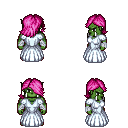
a pixel art fantasy rpg character, male body template, orc, green skin, underdress, gold greaves, pink swoop hairstyle, white cloth bandages, black shoes, four views (front, back, left, right), 2x2 character sprite sheet, small pixel art, hard edges, no anti-aliasing